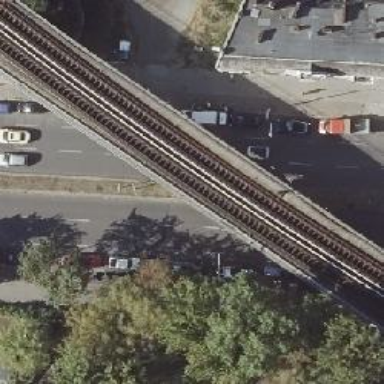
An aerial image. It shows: Bridge with bottom electrified rail for trains.